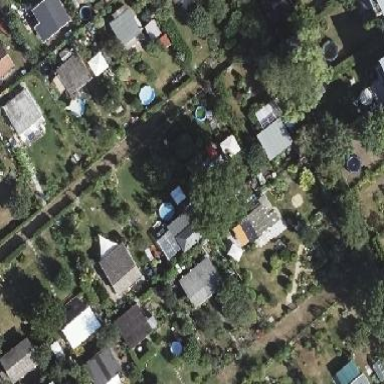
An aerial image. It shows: Plot in the allotments.